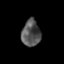
Tissue: lung
Cell type: Epithelial cells
Senescence score: 0.1823
Nuclear area (px): 485
Mean DAPI intensity: 83.891